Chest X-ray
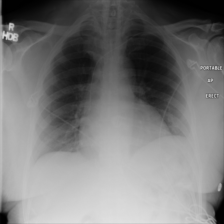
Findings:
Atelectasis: negative
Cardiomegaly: negative
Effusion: negative
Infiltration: negative
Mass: negative
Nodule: negative
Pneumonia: negative
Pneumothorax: negative
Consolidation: negative
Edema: negative
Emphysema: negative
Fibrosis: negative
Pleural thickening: negative
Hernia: negative